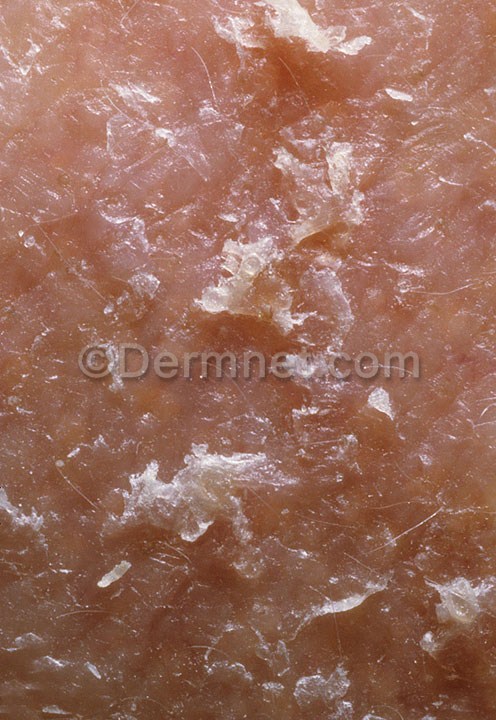
Disease: Actinic Keratosis Basal Cell Carcinoma and other Malignant Lesions